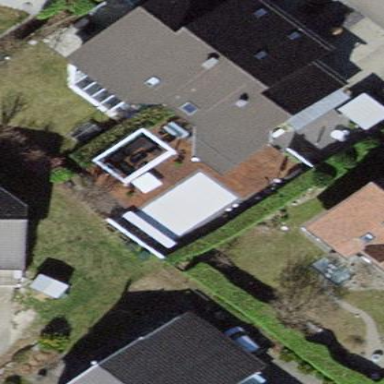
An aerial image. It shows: Semidetached house with gabled roof.